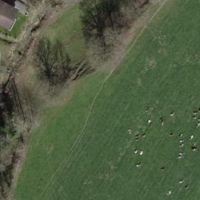
EUNIS habitat code: 52
Species observed at this site:
Pseudochorthippus parallelus
Chorthippus biguttulus